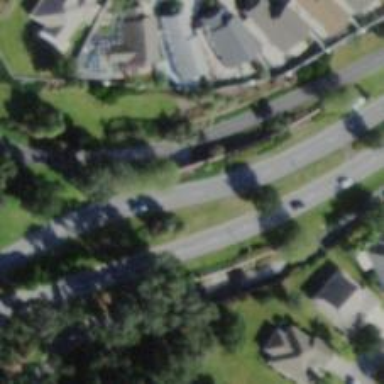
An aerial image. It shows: Path for golf carts.